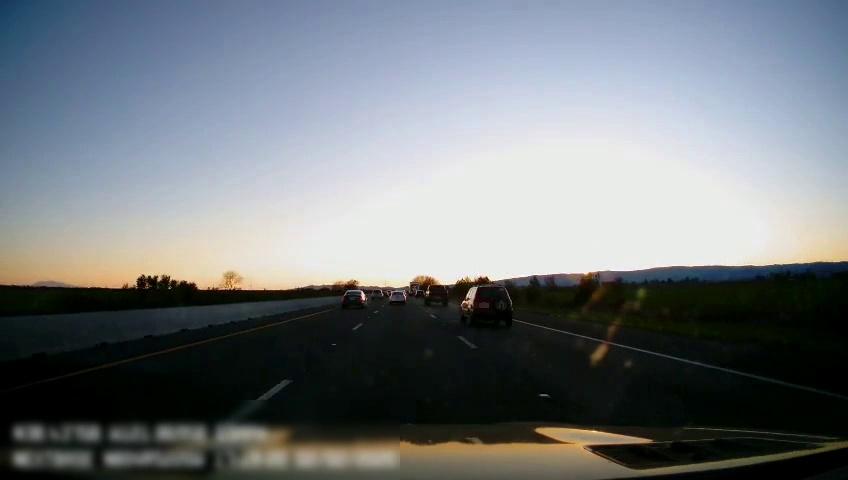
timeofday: Dusk/Dawn/Twilight
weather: Sunny
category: Drivable Space
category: Vehicles | Truck
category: Vehicles | SUV
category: Vehicles | Truck
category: Vehicles | SUV
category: Vehicles | SUV
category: Vehicles | Car
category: Vehicles | Car
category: Lanes | Current Lane
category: Lanes | Alternate Lane
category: Lanes | Alternate Lane
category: Lanes | Alternate Lane